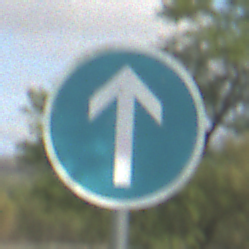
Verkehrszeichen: VorgeschriebeneFahrtrichtungGeradeaus
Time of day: MorningAfternoon
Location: Outdoor (Nature)
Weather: PartlyCloudy
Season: NotSpecified
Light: Natural